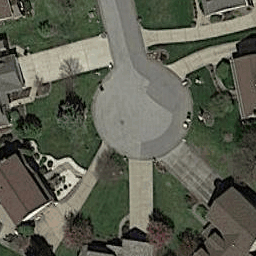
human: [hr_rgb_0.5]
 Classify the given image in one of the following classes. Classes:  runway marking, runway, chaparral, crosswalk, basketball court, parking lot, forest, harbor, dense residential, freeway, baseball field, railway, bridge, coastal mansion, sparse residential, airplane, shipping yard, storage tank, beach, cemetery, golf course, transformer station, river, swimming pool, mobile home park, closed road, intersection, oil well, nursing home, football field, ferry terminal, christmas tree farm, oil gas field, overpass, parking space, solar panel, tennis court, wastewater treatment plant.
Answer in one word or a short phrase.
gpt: closed road